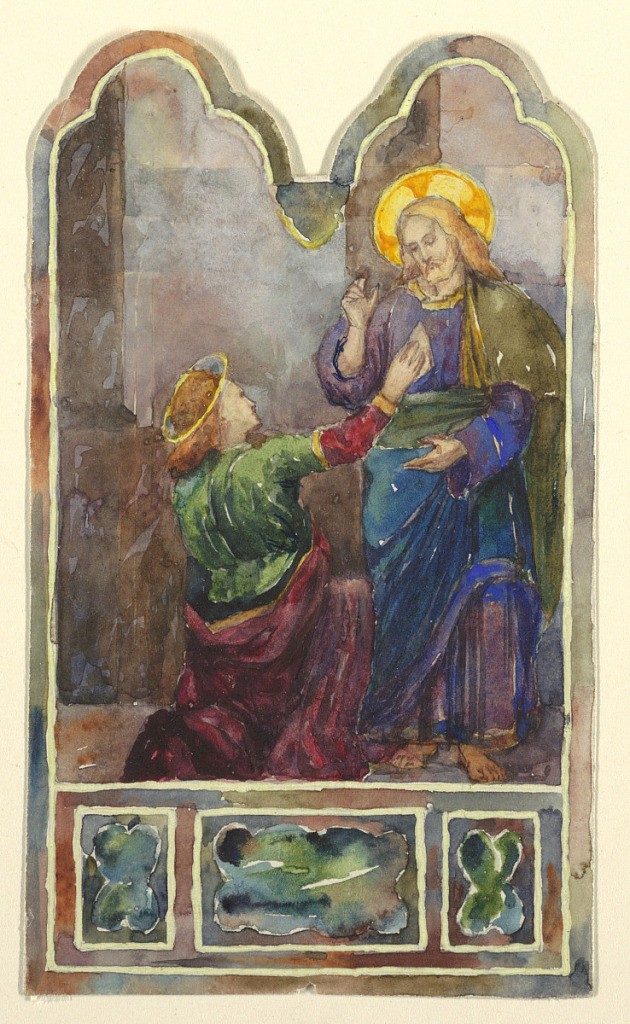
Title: Stained glass window: Christ and Peter
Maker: John C. Wolf
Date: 1890–1900
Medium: Brush and watercolor on heavy paper
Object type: Drawing
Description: Peter kneeling reaching up to Christ who is standing, one arm raised.